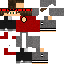
A male human skin with medium skin, wearing brown long hair dressed in a red hoodie and red pants, featuring a closed mouth.